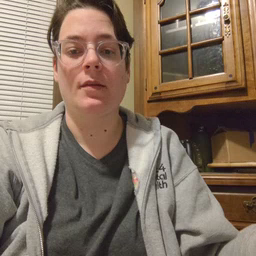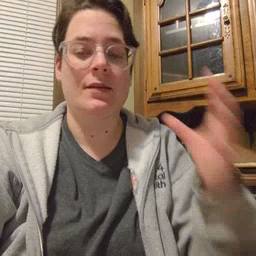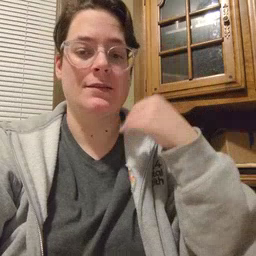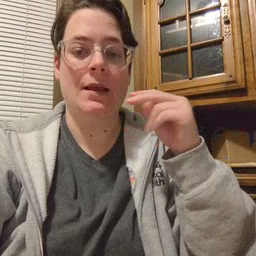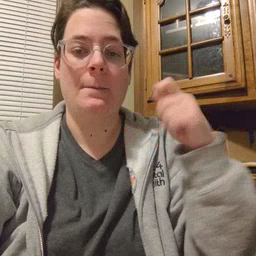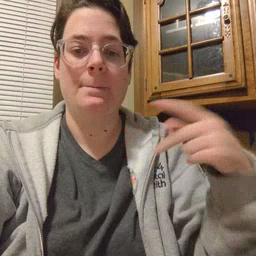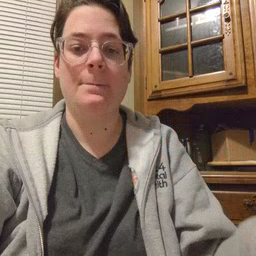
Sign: nap